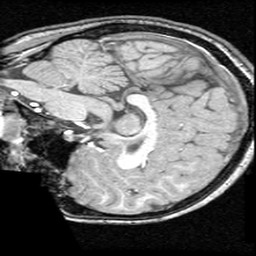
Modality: T1w
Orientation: sagittal
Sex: female
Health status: ill
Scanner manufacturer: ge
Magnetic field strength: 1.5 T
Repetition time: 21 s
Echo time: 0.008 s